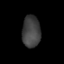
Tissue: lung
Cell type: Epithelial cells
Senescence score: 0.1804
Nuclear area (px): 571
Mean DAPI intensity: 64.473